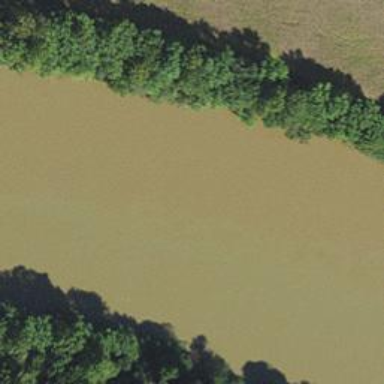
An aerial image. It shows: Beautiful view of river.